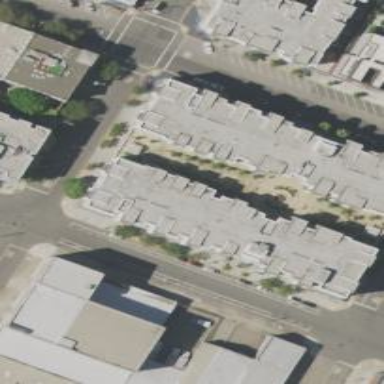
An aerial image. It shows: Part of building is shown in the image.